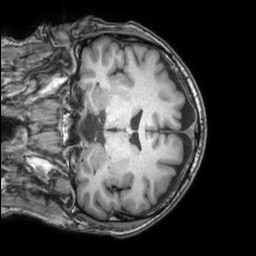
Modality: T1w
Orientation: coronal
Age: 45
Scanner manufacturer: philips
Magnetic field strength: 3 T
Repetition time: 0.007 s
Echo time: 0.003501 s